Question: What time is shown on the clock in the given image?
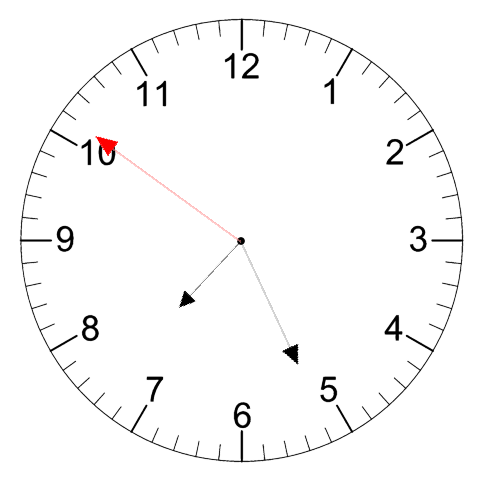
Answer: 07:25:51